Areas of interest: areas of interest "Soccer Field"
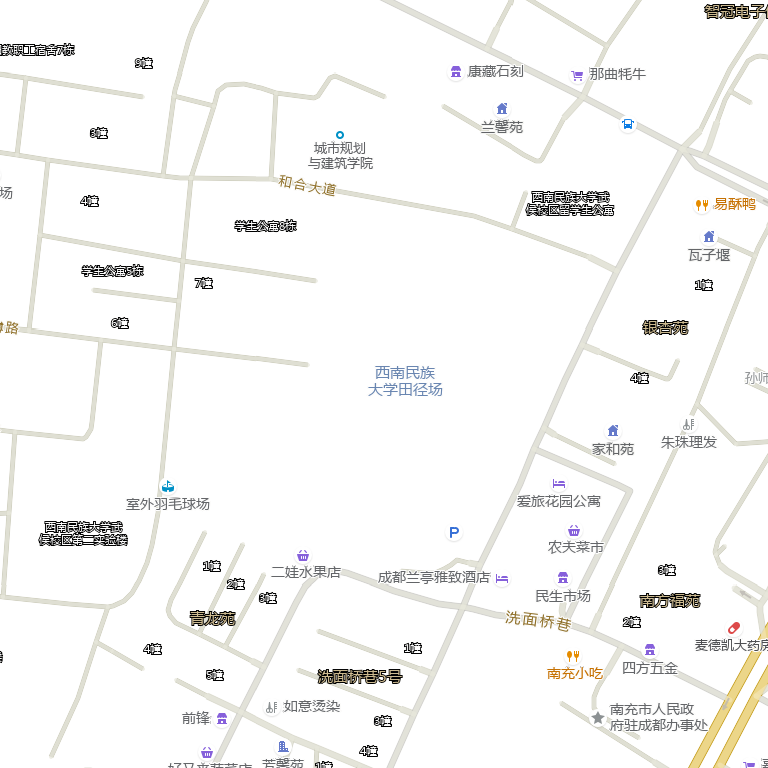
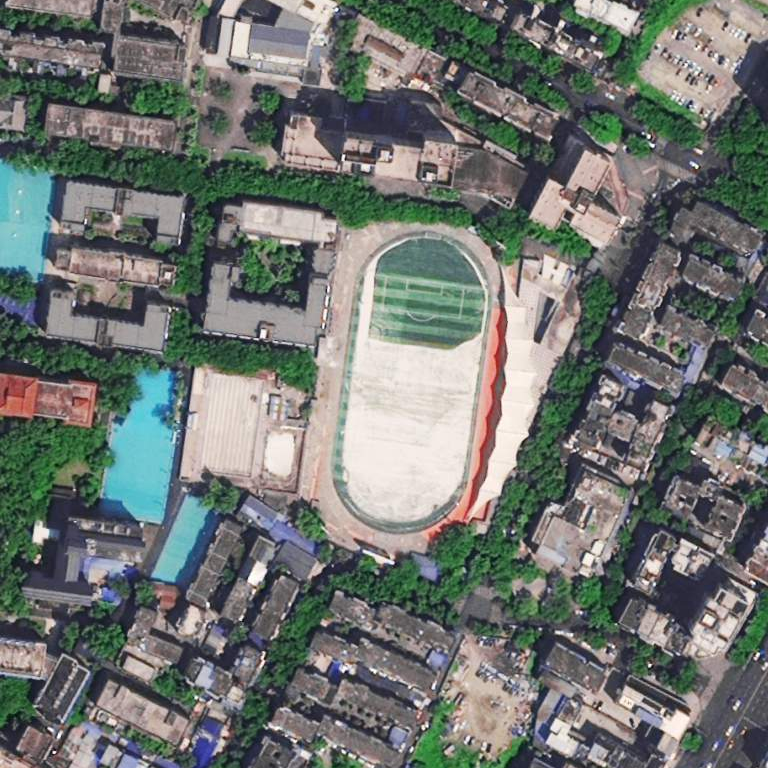